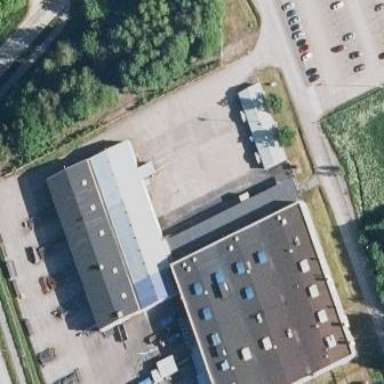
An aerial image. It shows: Industrial building.